Question: I want to create a plot (EDA) about data that is collected from houses (devices in houses). But I'm stuck..
The data is looking like this:
'''
df$device df$date df$time df$value
boiler 2015-01-13 12:15 0.0009
boiler 2015-01-13 12:30 0.0007
boiler 2015-01-13 12:45 0.0005
boiler 2015-01-13 13:00 0.0010
TV 2015-01-13 12:15 0.0009
TV 2015-01-13 12:30 0.0007
TV 2015-01-13 12:45 0.0005
TV 2015-01-13 13:00 0.0010
boiler 2015-01-14 12:15 0.0009
boiler 2015-01-14 12:30 0.0007
boiler 2015-01-14 12:45 0.0005
boiler 2015-01-14 13:00 0.0010
TV 2015-01-14 12:15 0.0009
TV 2015-01-14 12:30 0.0007
TV 2015-01-14 12:45 0.0005
TV 2015-01-14 13:00 0.0010
'''
The data is measured over 8 months (Jan till September). I want to make a plot, with:
Y- axis = measured value
X- axis = months
Plots = all the devices
I tried, with:
'''
df$monthnumber <- month(df$Date)
test <- table(df$Device, df$monthnumber)
barplot(counts1,col=rainbow(7), xlim = c(1,15),
legend = c(rownames(counts1)), bty = "L")
'''
What lead to the next image:
Result:
But, that is wrong. Because it contains how often an device is measured. I do not know how I can add the TOTAL VALUE per month for each application (a summation).
I tried:
'''
test$value <- aggregate (df$Measurevalue, by = list(genergy$Device), sum)
'''
But an error was given:
> Error in $<-.data.frame(, "value", value = list(Group.1 = c("Boiler", :
replacement has 7 rows, data has 285896
How can I tackle this problem?
- A stacked bar, with the TOTAL VALUE of each device, with ('y= energy'), ('X= months')
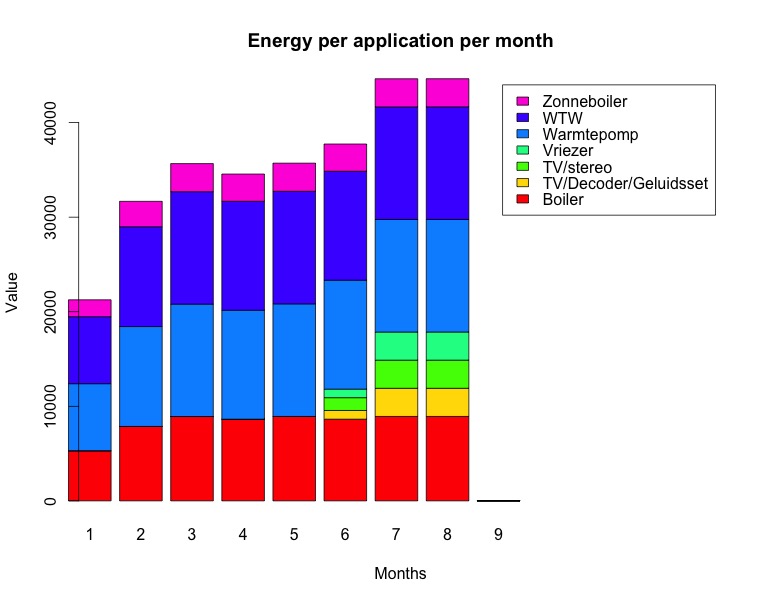
Answer: So, you could use a combination of 'dplyr' and 'ggplot'
'''
library("dplyr")
library("ggplot2")
df <- data.frame(device = c("boiler","boiler","boiler","boiler","TV","TV","TV","TV","boiler","boiler","boiler","boiler","TV","TV","TV","TV"),
date = c("2015-01-13","2015-01-13","2015-01-13","2015-01-13","2015-01-13","2015-01-13","2015-01-13","2015-01-13","2015-01-14","2015-01-14","2015-01-14","2015-01-14","2015-01-14","2015-01-14","2015-01-14","2015-01-14"),
time = c("12:15","12:30","12:45","13:00","12:15","12:30","12:45","13:00","12:15","12:30","12:45","13:00","12:15","12:30","12:45","13:00"),
value = c(0.009,0.007,0.005,0.001,0.009,0.007,0.005,0.001,0.009,0.007,0.005,0.001,0.009,0.007,0.005,0.001)
)
df <- mutate(df,device = as.factor(device),
date = as.Date.character(date,format = "%Y-%m-%d")) %>%
group_by(device) %>%
mutate(sum(value))
'''
The result is a summary by device on a daily basis
<URL>
as you mentioned in your comment, you were looking to do it for a monthly basis - group the table based on the month
'''
df<- group_by(df,m=as.factor(month(date)),device) %>%
summarise(s = sum(value))
ggplot(df,aes(x=m,y=s,fill=device)) + geom_bar(stat="identity")
'''
As, I don't have enough monthly data, the graph looks as follows..
<URL>
following the input of the data, you run the following command. And then try summarising the data based on the month.
'''
df <- mutate(df,device = as.factor(device),
date = as.POSIXct((strftime(date,format = "%Y-%m-%d")))) %>%
group_by(device)
'''